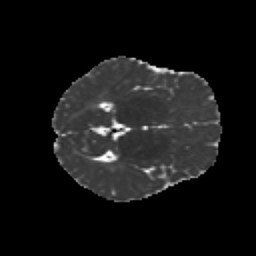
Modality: MD
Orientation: axial
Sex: male
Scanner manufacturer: siemens
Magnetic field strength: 3 T
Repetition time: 5 s
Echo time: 0.071 s